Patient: sex F, age 63
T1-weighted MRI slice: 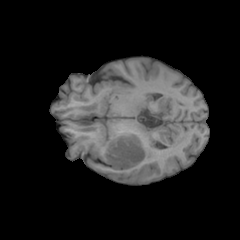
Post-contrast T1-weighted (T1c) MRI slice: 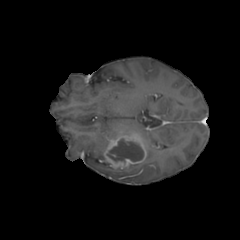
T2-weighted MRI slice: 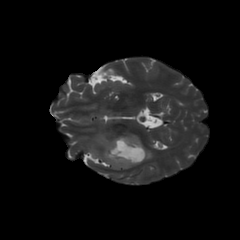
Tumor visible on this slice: yes
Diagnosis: Glioblastoma, IDH-wildtype
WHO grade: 4